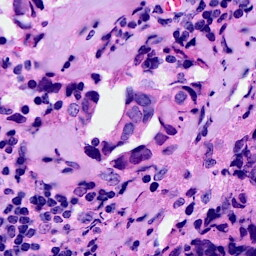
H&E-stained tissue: Breast